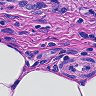
Metastatic tissue present: yes